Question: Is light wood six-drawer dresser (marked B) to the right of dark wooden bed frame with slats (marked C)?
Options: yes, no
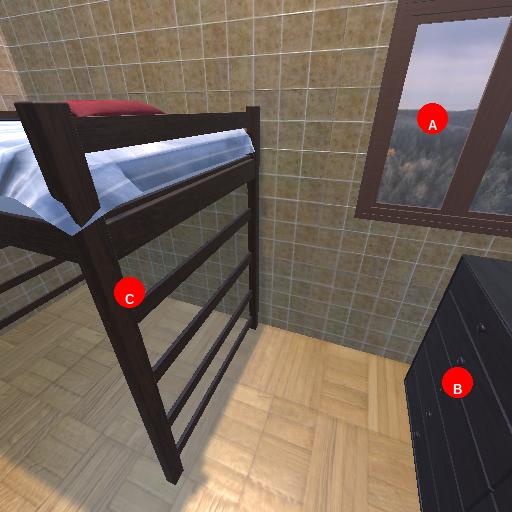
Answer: yes